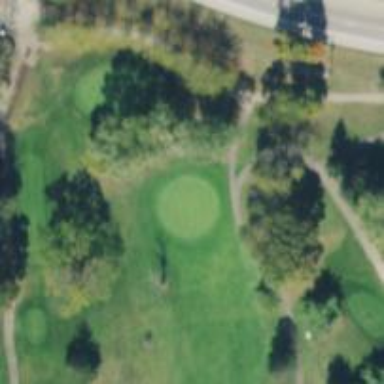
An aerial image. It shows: View of golf hole.